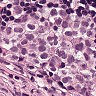
Metastatic tissue present: yes